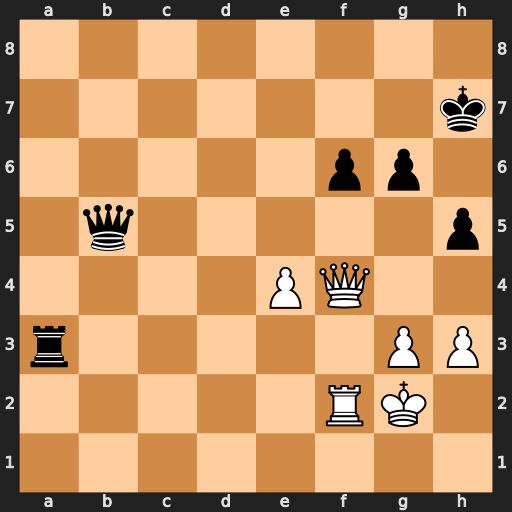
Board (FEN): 8/7k/5pp1/1q5p/4PQ2/r5PP/5RK1/8
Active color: w
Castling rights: -
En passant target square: -
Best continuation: Qc7+ Kh6 Qc1+